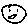
Label: smiley face